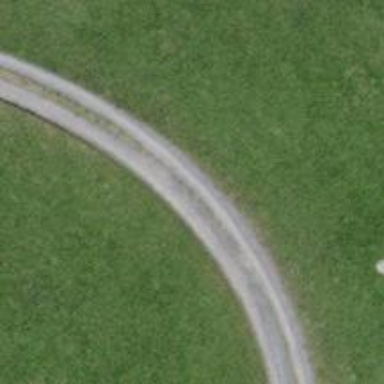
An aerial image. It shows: Gravel track with grade 2 quality.